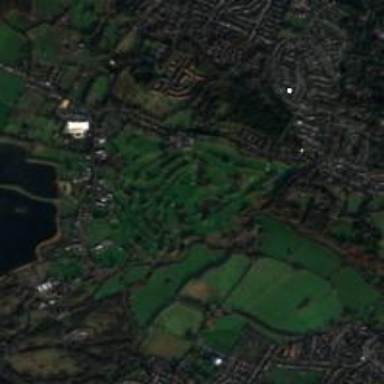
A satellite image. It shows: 18-hole golf course categorized under leisure land.